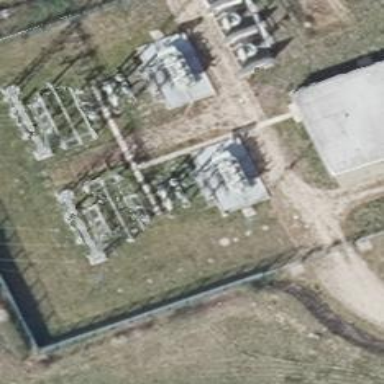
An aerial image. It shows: Power line with three cables.